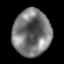
Tissue: lung
Cell type: Others
Senescence score: 0.2007
Nuclear area (px): 1727
Mean DAPI intensity: 118.305